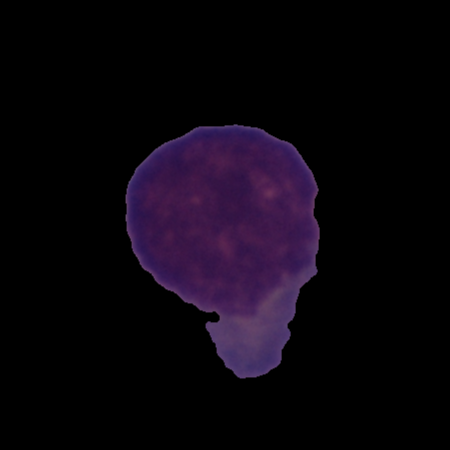
Label: healthy